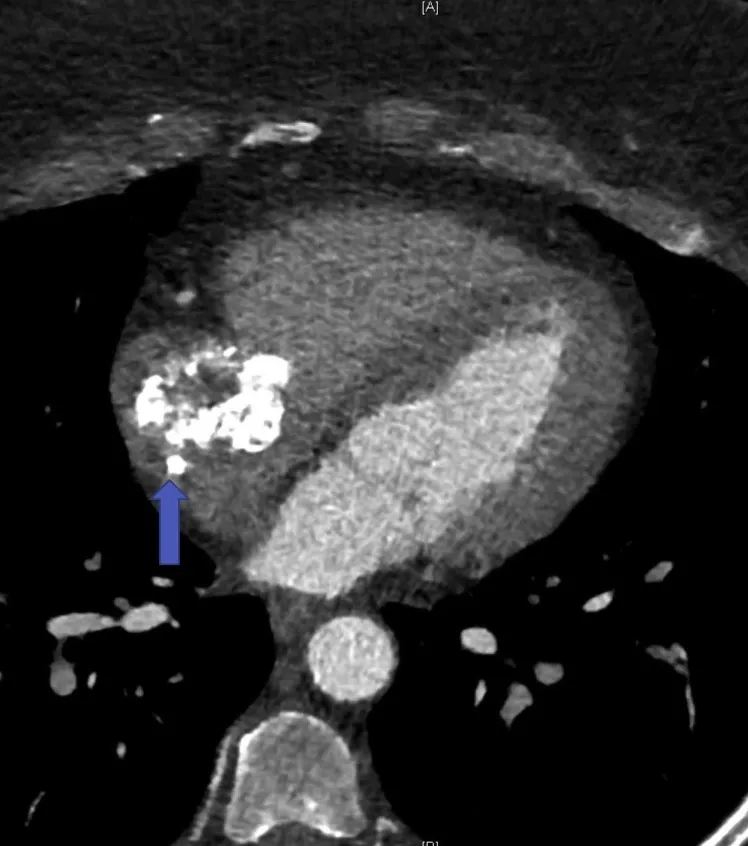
CTA coronary revealing the calcified right atrial mass and tip of the associated catheter (arrow).
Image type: radiology (ct)